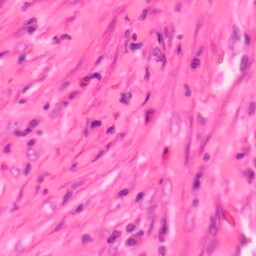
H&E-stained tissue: Colon